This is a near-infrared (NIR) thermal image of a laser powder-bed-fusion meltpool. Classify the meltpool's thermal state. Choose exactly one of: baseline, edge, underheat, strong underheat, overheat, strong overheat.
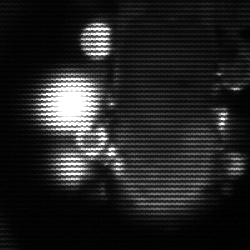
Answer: strong underheat